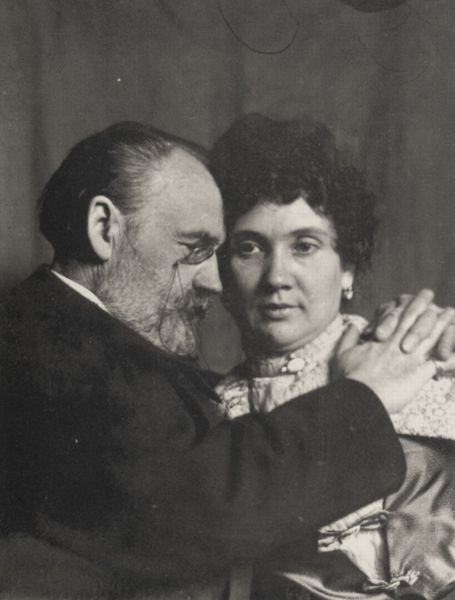
Titel: Zola und Jeanne
Künstler: Francois Emile Zola
Schlagwörter: dunkel, hand, mann, schatten, weiß, finger, frankreich, frau, frisur, grau, hintergrund, kleid, licht, mund, nase, ohr, ohrring, profil, rücken, schmuck, schwarz, blick, dame, hochformat, tanz, alt, anzug, bart, gesichter, jacke, augen, falten, gesicht, halten, kragen, spitze, ärmel, herr, hände, portrait, porträt, vorhang, haare, mantel, stehend, ohrringe, paar, musik, brosche, en face, england, frontal, kontrast, lippen, locken, schulter, seide, traurig, deutschland, seitlich, liebe, umarmung, zwei, leer, leere, gefaltet, ernst, glanz, glatze, atelier, konzentriert, jackett, masche, foto, fotografie, photographie, umarmen, doppelbildnis, doppelportrait, pärchen, schwarz weiss, brille, portraits, freud, kneifer, zwickel, zwicker, photo, liebespaar, ehepaar, ehe, augengläser, ohring, smoking, backe, berühren, fotographie, opa, aufnahme, kurzhaarfrisur, monokel, unglücklich, schwrz, zuwendung, umschlungen, batz, sigmund, fotoatelier, binokel, monogel, monogl, mann#, hockzeit